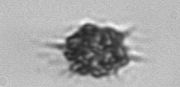
Label: Dictyocha